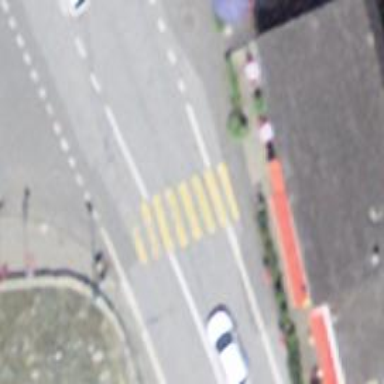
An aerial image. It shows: Marked crossing on footway.